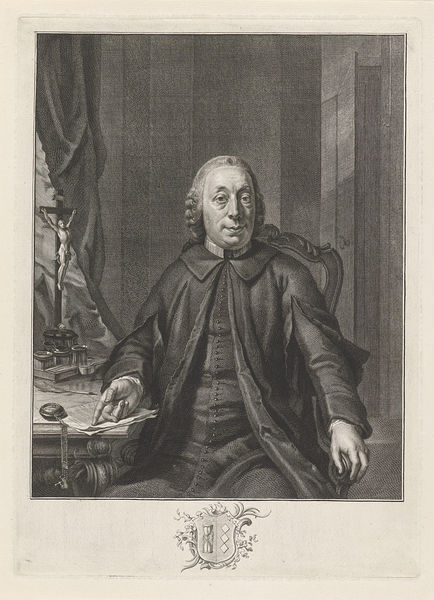
Titel: Portret van Lucas Ahuys
Künstler: Jacob Houbraken
Standort: Amsterdam
Institution: Rijksmuseum
Schlagwörter: mann, umhang, sitzen, blick, portrait, porträt, vorhang, mantel, adel, blatt, perücke, französisch, weste, kreuz, schwarz-weiß, radierung, wappen, kupferstich